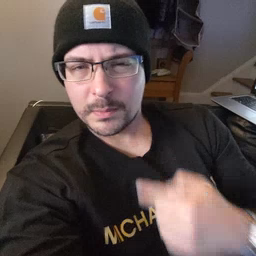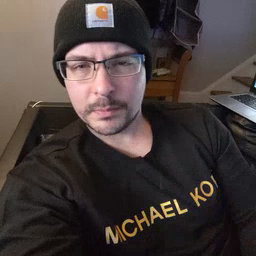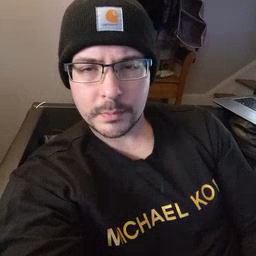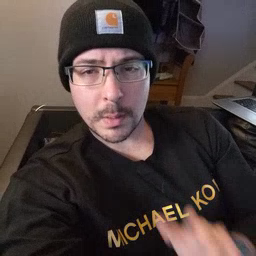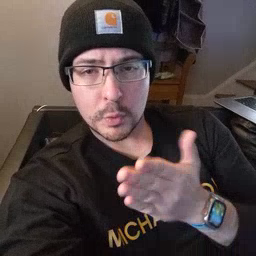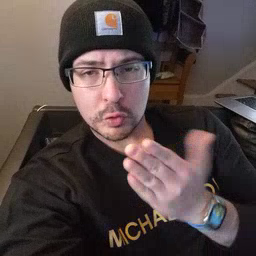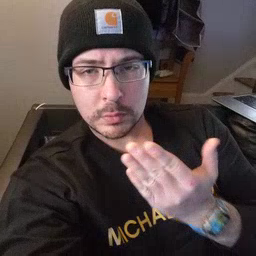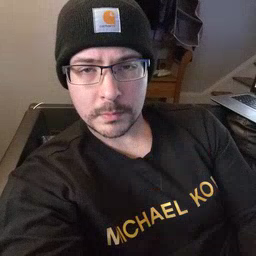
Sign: book